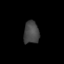
Tissue: lung
Cell type: Endothelial cells
Senescence score: 0.2158
Nuclear area (px): 343
Mean DAPI intensity: 69.732